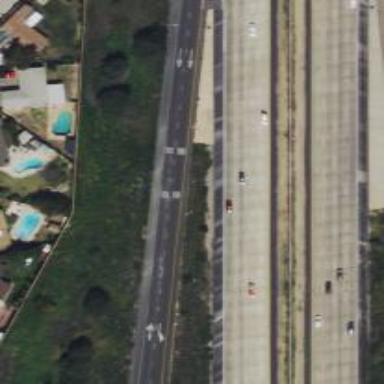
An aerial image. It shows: Asphalt motorway link.